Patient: sex M, age 23
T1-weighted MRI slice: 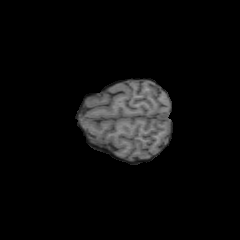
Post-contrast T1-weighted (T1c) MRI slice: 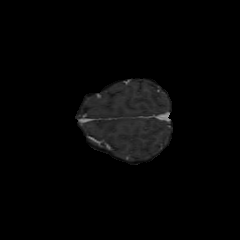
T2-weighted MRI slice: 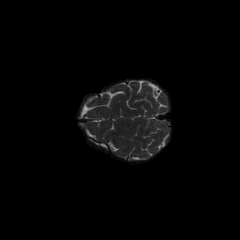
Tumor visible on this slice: no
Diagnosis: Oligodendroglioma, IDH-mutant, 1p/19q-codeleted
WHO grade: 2